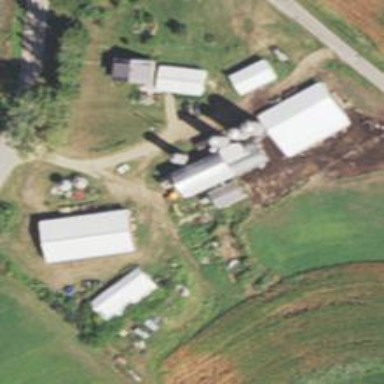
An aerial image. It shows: Silo.